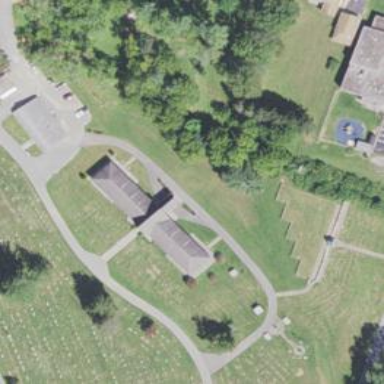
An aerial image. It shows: Historic mausoleum building with tomb.